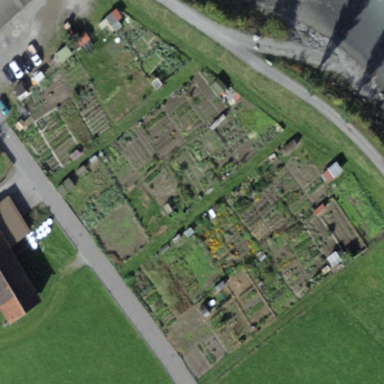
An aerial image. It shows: Allotments area.